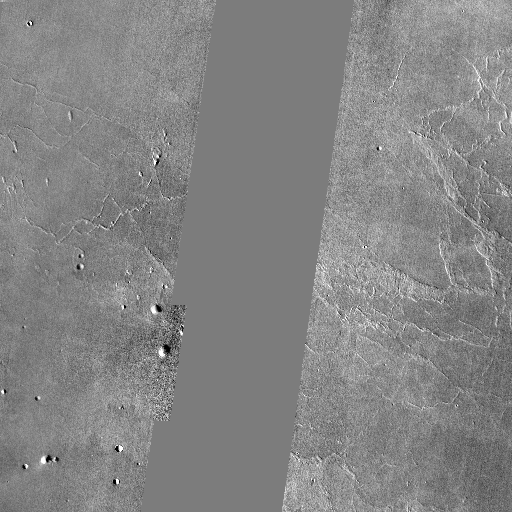
Crater classes present: Background, Other